Aerial crown-view tile of a tropical tree (Barro Colorado Island, Panama), acquired 20250512:
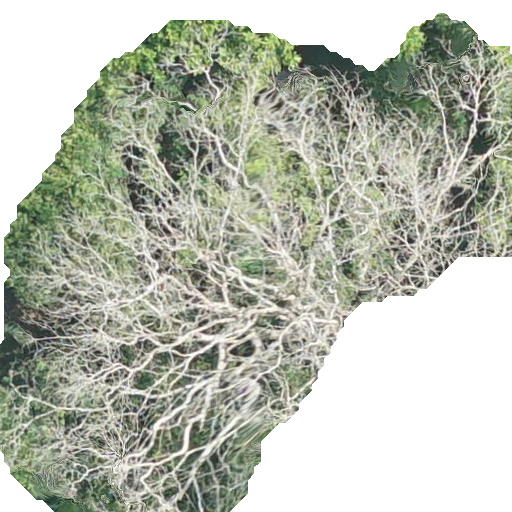
Species: Dipteryx oleifera
GBIF accepted scientific name: Dipteryx oleifera
Crown area: 296.586 m²